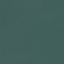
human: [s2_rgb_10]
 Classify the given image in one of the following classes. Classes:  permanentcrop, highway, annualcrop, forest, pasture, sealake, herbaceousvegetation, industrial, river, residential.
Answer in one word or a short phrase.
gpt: SeaLake